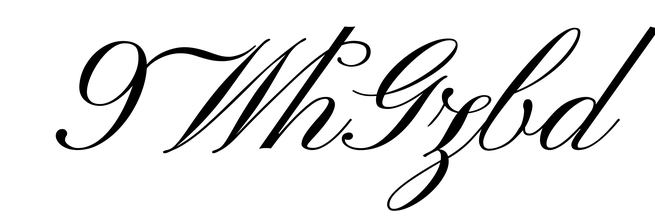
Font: PinyonScript-Regular